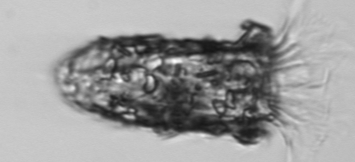
Label: Tintinnopsis